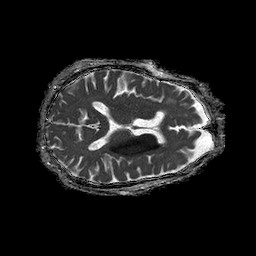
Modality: ADC
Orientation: axial
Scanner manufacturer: philips
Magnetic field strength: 1.5 T
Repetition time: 4.6 s
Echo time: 0.09059 s